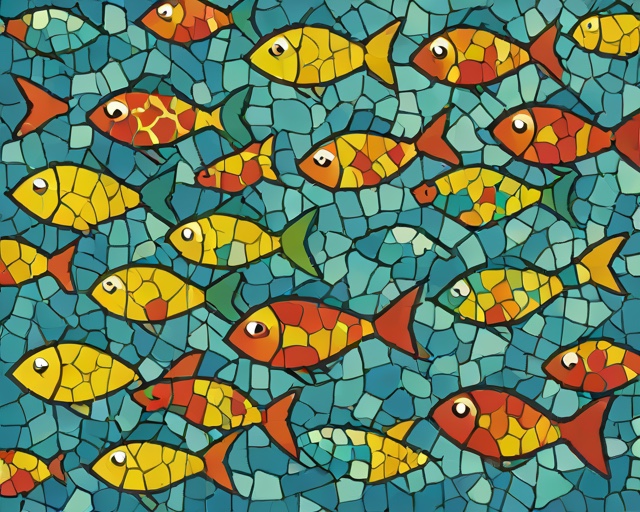
Category: Pets